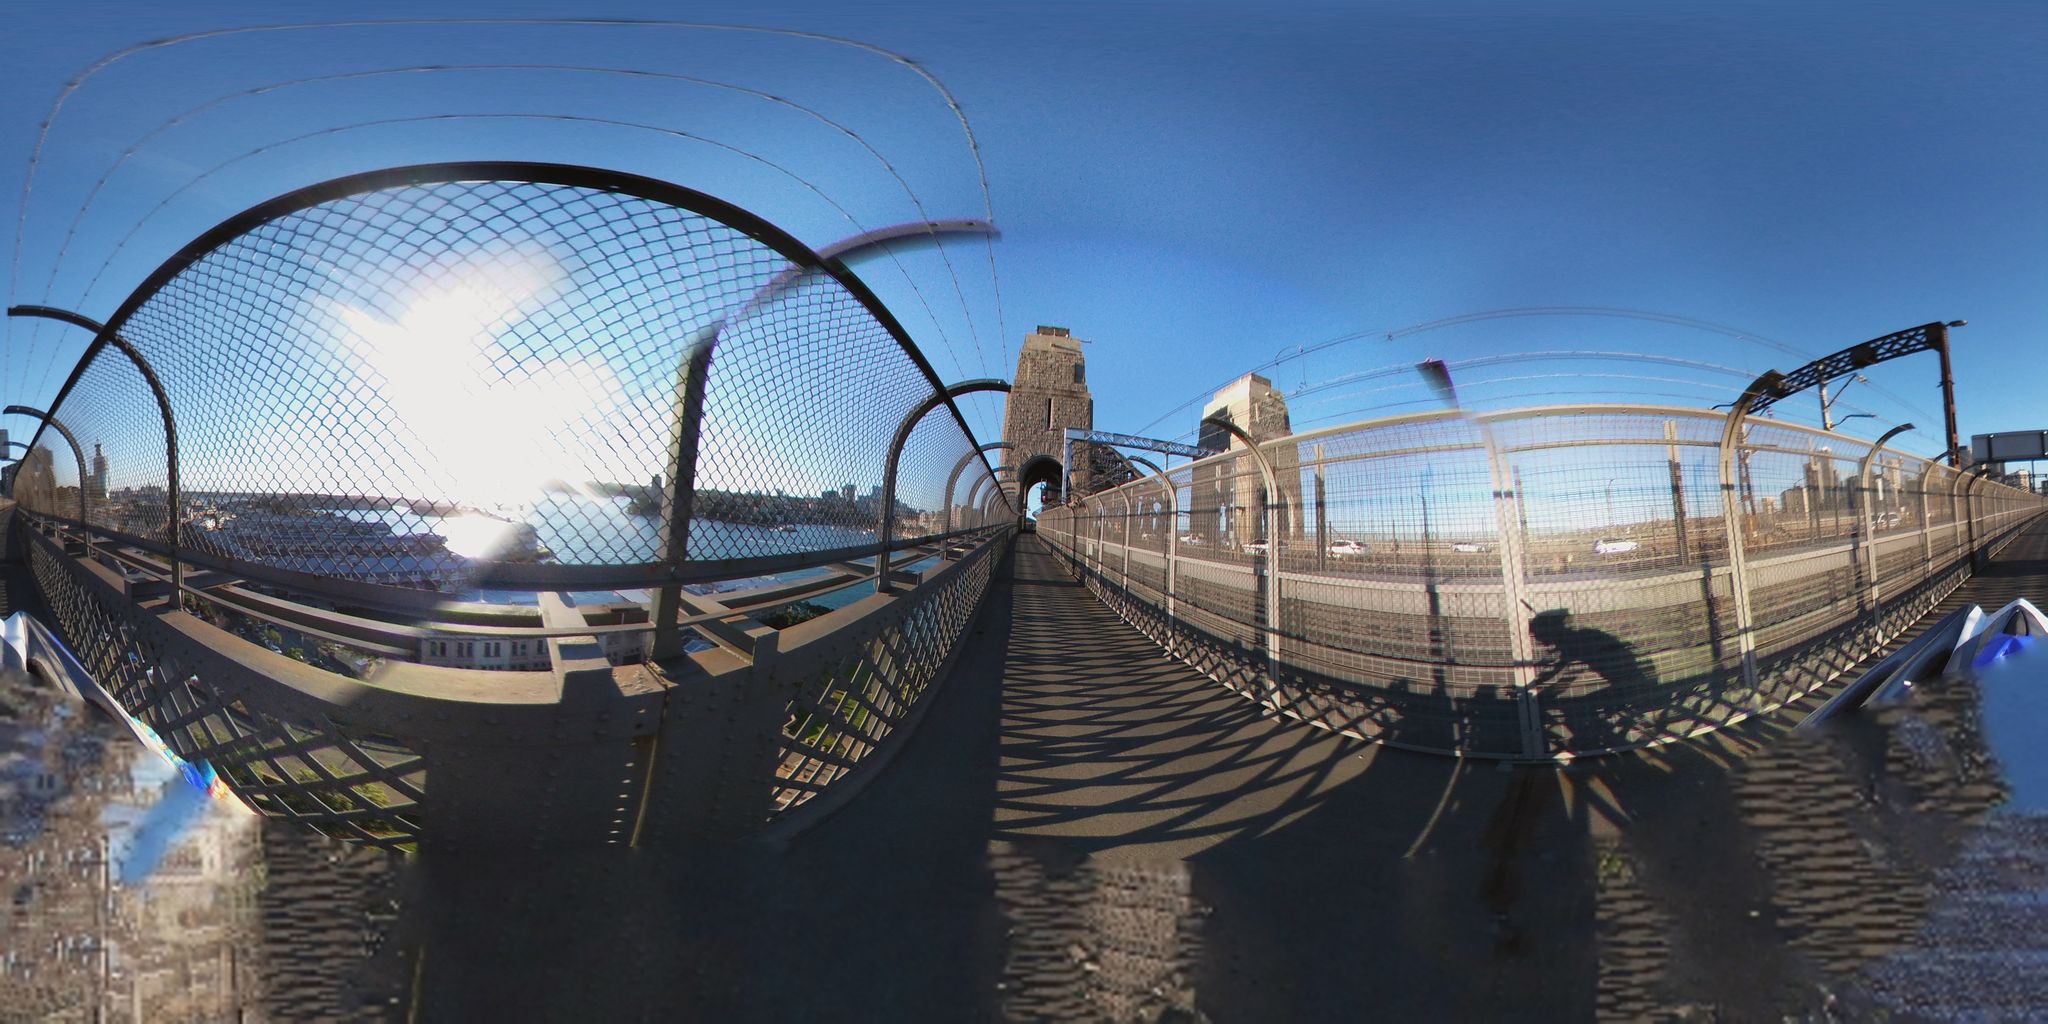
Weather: snowy
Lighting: day
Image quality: good
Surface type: cycling surface
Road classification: steps, cycleway
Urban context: urban centre
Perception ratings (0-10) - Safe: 4.72, Lively: 0.7, Beautiful: 1.74, Boring: 7.21, Depressing: 3.53, Wealthy: 5.25